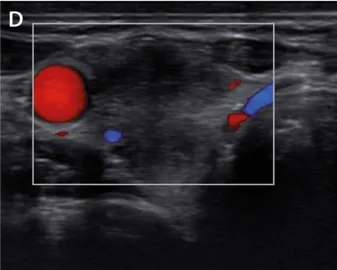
Thyroid ultrasound. (D)
Case 2: transverse view of the right thyroid lobe with decreased blood flow within the hypoechoic area on color-coded Doppler sonography.
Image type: radiology (ultrasound)